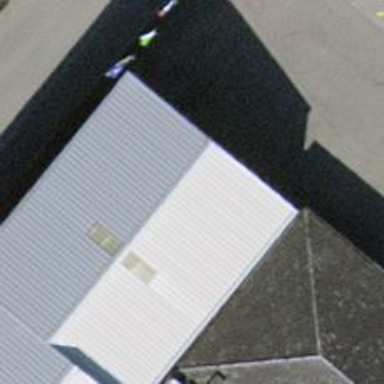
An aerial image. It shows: Car repair shop.